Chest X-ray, PA view. Patient: 44 years old, sex F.
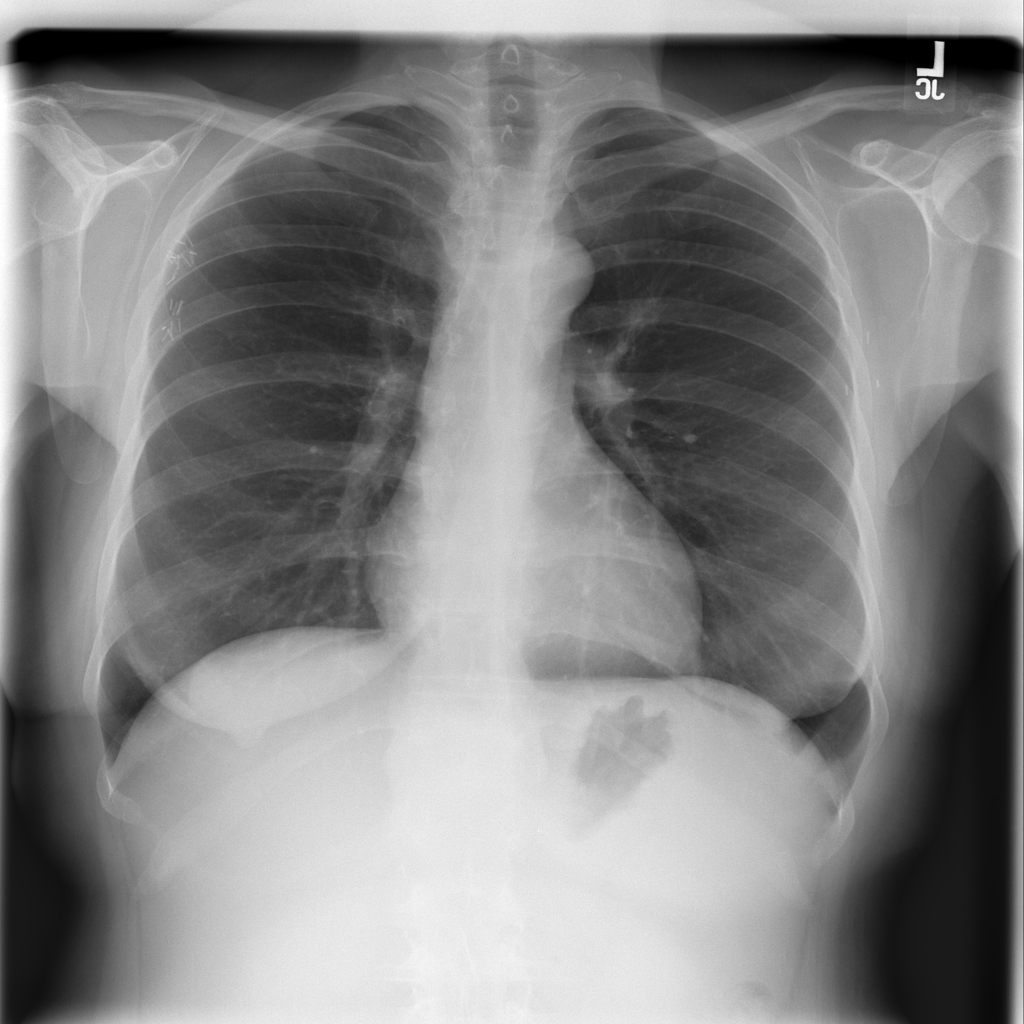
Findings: No Finding